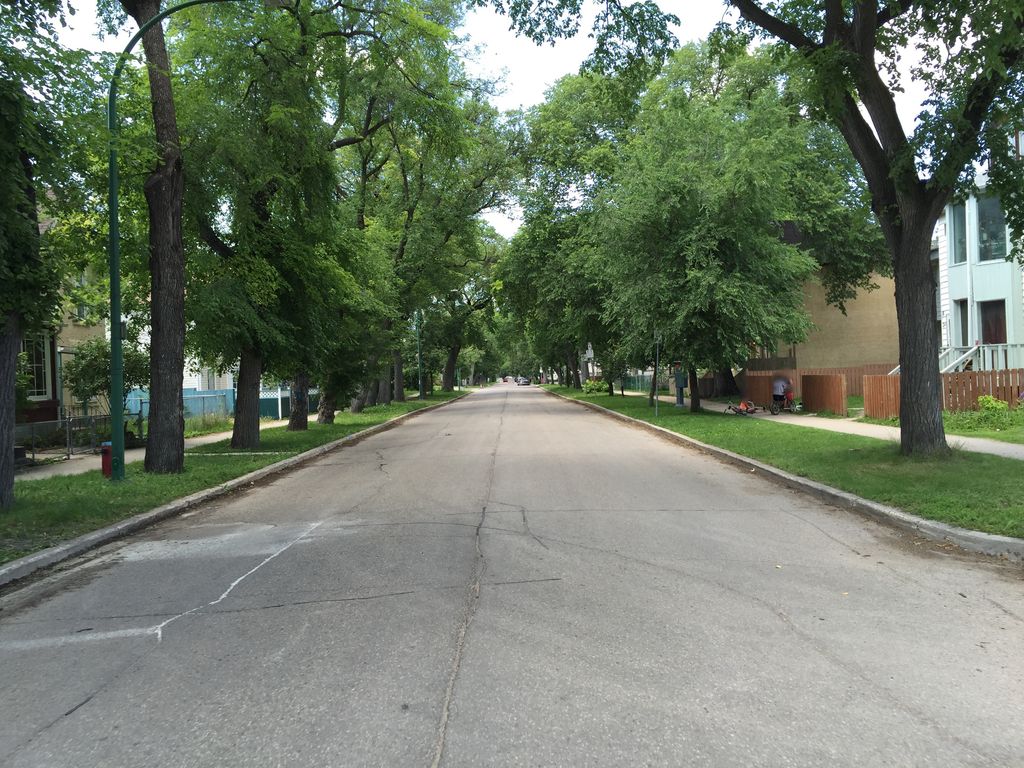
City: winnipeg